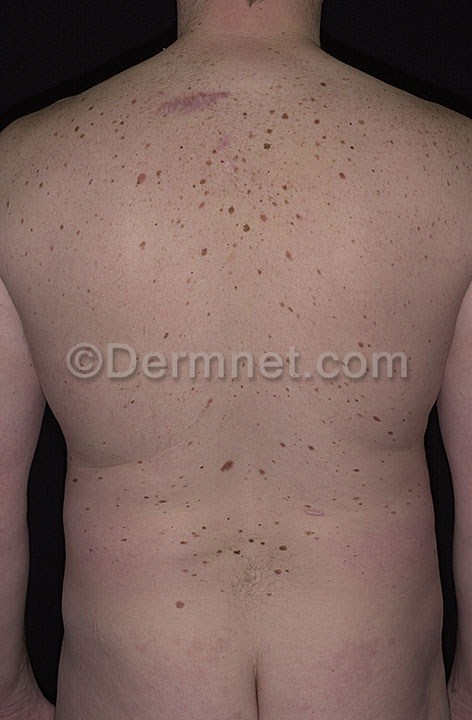
Disease: Melanoma Skin Cancer Nevi and Moles